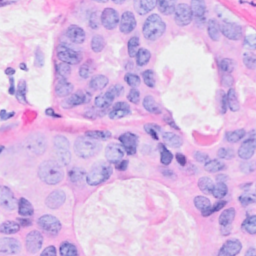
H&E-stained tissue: Breast